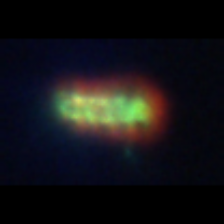
Taxon: Chaetoceros
Group: Diatoms